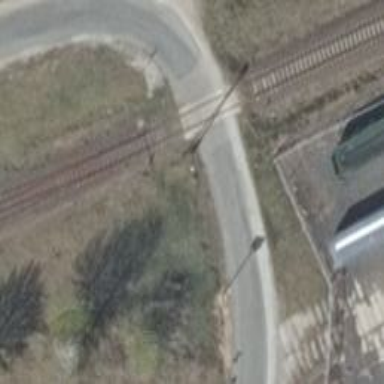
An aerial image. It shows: Railway switch.